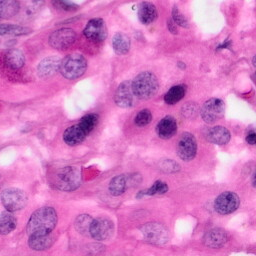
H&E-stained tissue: Pancreatic